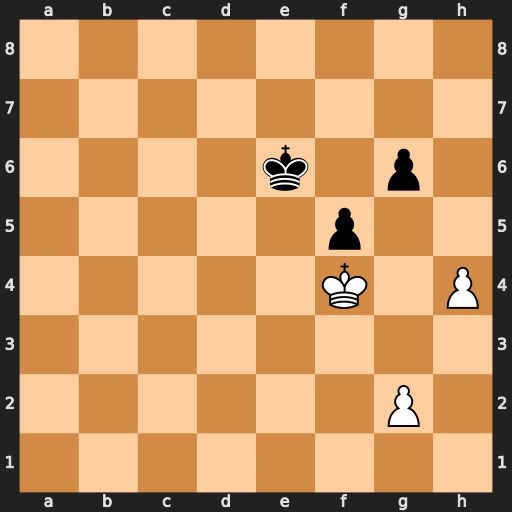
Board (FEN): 8/8/4k1p1/5p2/5K1P/8/6P1/8
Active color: w
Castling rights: -
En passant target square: -
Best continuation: Kg5 Kf7 h5 gxh5 Kxf5 h4 Kg4 h3 Kxh3